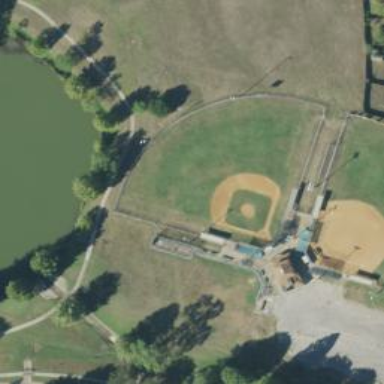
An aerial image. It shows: Baseball pitch for leisure land activities.